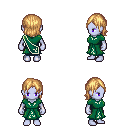
a pixel art fantasy rpg character, female body template, dark elf, purple skin, sash dress, magenta pants, light blonde long bangs hairstyle, four views (front, back, left, right), 2x2 character sprite sheet, small pixel art, hard edges, no anti-aliasing